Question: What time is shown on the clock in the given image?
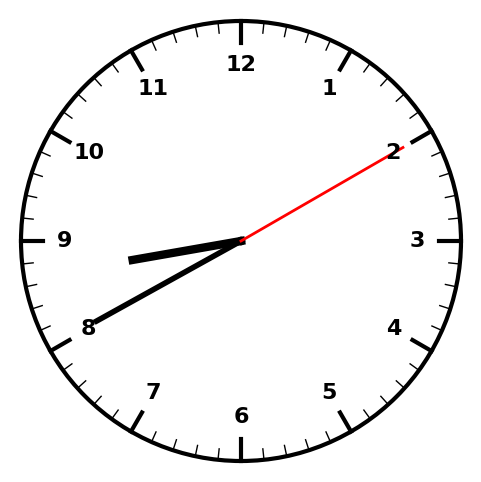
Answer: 08:40:10